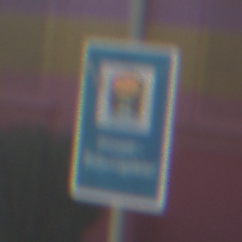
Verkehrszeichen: Wasserschutzgebiet
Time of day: MorningAfternoon
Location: Outdoor (Special)
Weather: PartlyCloudy
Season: NotSpecified
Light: Natural